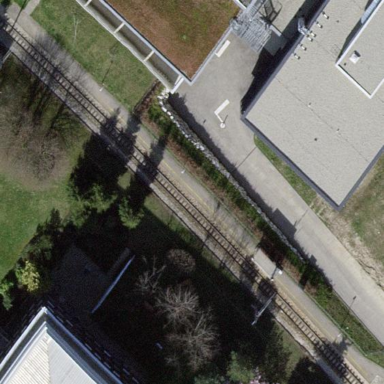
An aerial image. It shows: Platform for public transport and railway.